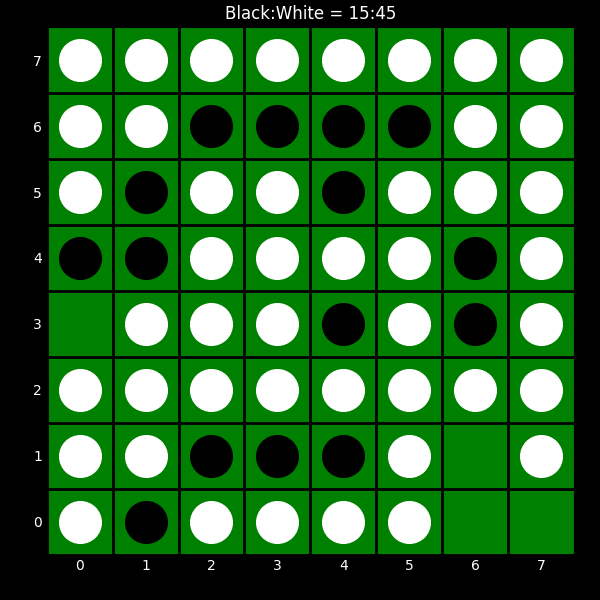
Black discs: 15
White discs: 45